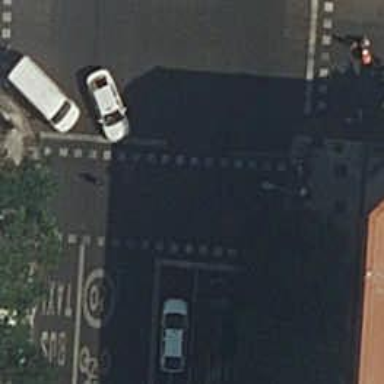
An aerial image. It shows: Crossing with traffic signals.